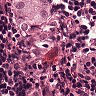
Metastatic tissue present: yes